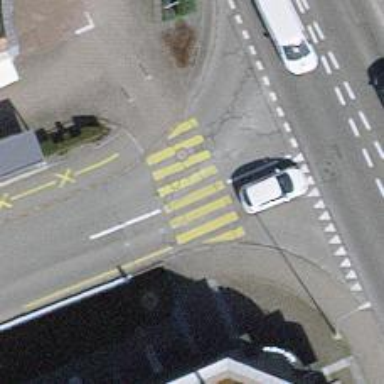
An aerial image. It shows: Uncontrolled zebra crossing with zebra markings.